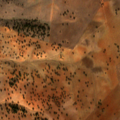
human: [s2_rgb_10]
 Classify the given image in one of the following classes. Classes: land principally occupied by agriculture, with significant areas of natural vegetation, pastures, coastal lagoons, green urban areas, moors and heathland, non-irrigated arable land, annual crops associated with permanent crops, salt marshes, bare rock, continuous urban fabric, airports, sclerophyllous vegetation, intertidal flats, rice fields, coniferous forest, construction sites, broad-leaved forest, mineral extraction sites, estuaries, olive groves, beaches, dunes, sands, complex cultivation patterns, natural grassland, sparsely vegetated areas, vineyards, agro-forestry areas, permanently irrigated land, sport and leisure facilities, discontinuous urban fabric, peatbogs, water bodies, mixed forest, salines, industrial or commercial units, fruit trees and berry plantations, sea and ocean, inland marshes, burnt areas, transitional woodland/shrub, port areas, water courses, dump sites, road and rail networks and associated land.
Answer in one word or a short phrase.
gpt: non-irrigated arable land, agro-forestry areas